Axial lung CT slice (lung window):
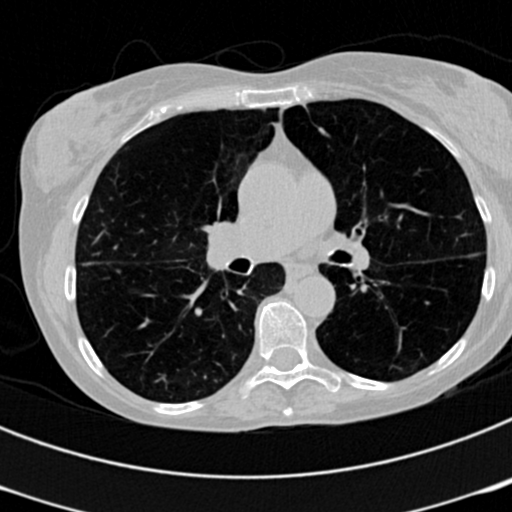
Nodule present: no